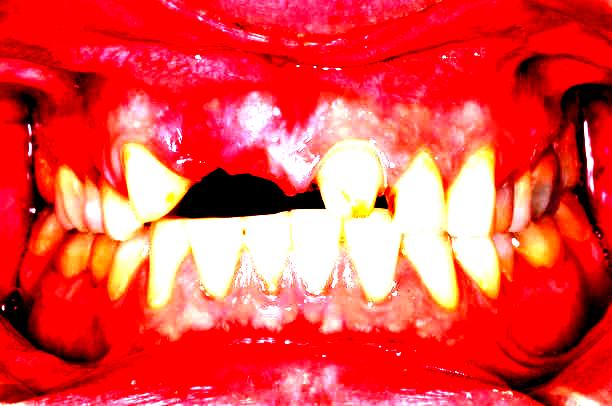
Condition: Gingivitis